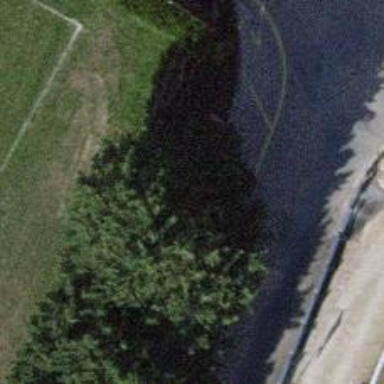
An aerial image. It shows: Avenue lined with broadleaved deciduous trees.